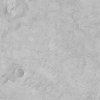
Atmospheric dust classification: not_dusty